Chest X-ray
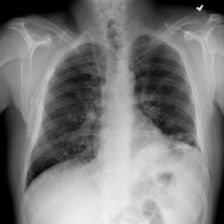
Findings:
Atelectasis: negative
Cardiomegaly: negative
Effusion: negative
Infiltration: negative
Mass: negative
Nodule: positive
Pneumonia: negative
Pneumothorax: negative
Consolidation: negative
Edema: negative
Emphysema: negative
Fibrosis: negative
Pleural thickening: negative
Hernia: negative